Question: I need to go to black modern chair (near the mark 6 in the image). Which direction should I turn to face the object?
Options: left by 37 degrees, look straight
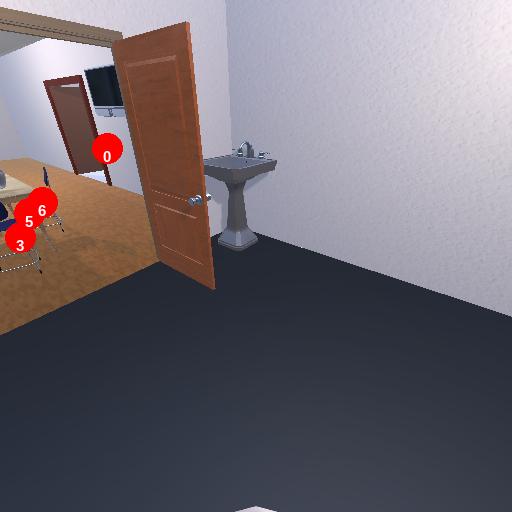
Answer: left by 37 degrees